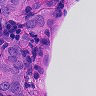
Metastatic tissue present: yes